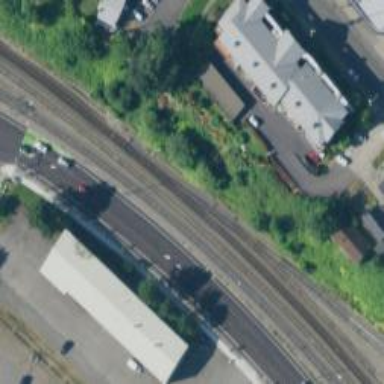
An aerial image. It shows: Rail spur service.